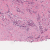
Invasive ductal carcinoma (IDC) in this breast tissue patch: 1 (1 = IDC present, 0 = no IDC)